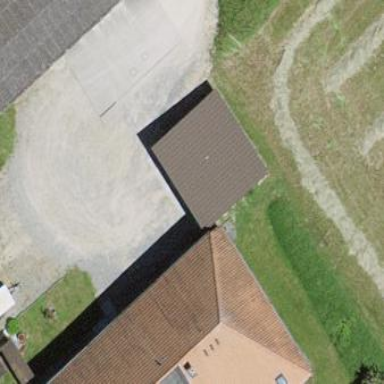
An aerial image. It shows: Garage building.